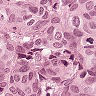
Metastatic tissue present: yes